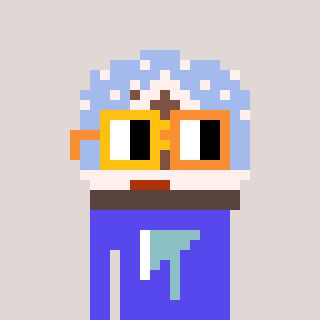
a pixel art character with square yellow and orange glasses, a snow globe-shaped head and a computerblue-colored body on a warm background